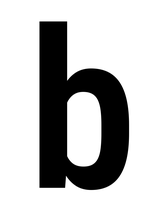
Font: Roboto_Condensed_SemiBold